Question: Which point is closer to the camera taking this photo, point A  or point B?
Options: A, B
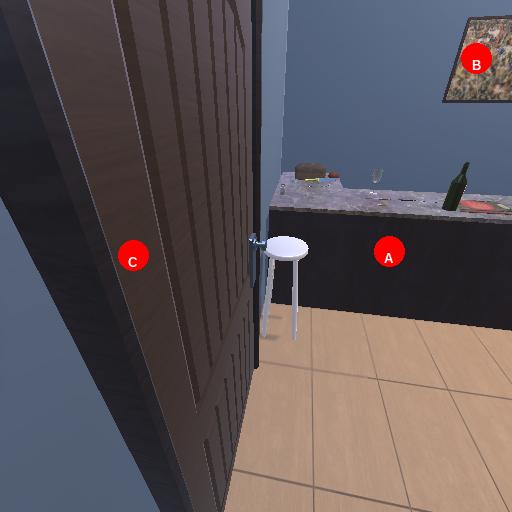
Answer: A